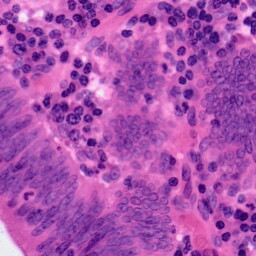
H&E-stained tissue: Colon